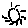
Label: sun